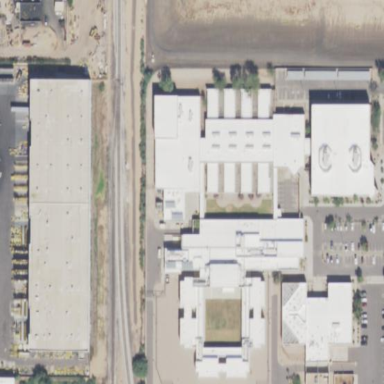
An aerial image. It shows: Courthouse building.